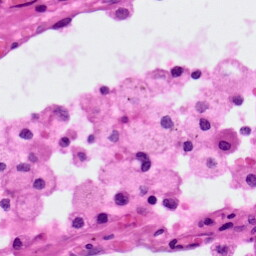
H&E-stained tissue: Lung